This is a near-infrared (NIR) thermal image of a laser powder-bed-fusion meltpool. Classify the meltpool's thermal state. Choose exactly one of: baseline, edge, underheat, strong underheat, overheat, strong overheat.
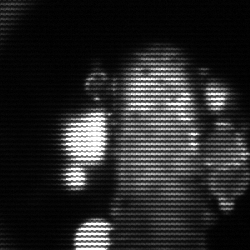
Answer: strong underheat